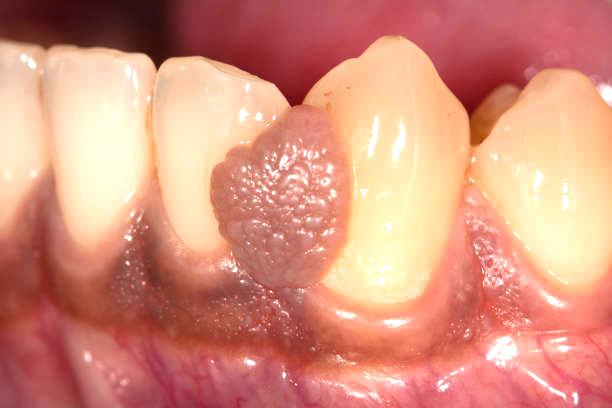
Condition: Gingivitis